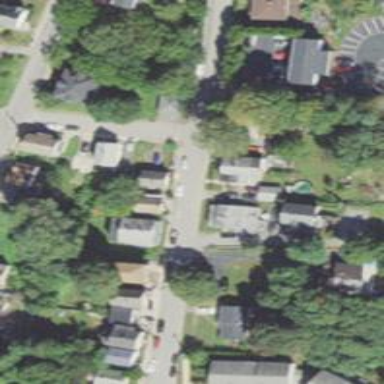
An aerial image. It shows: Residential driveway.